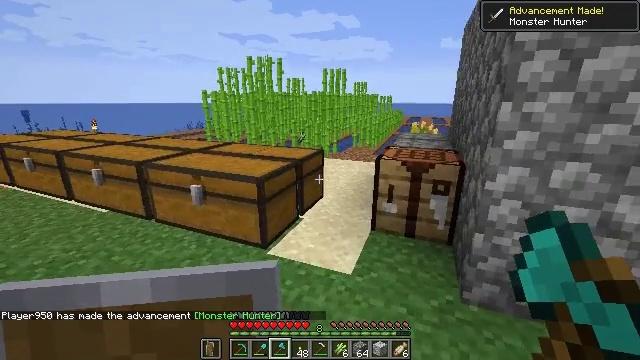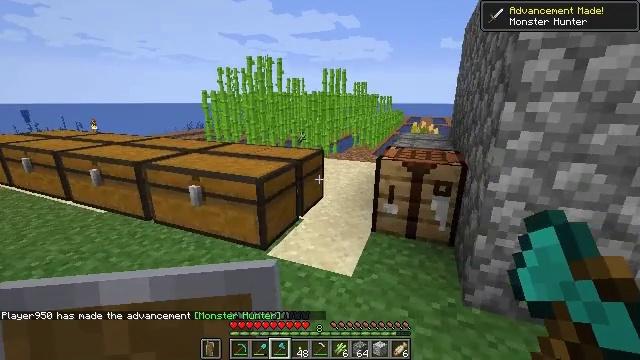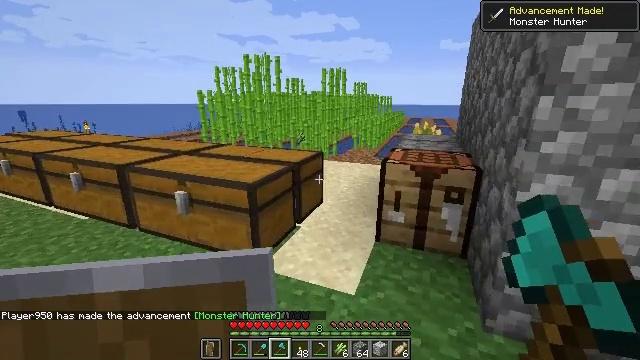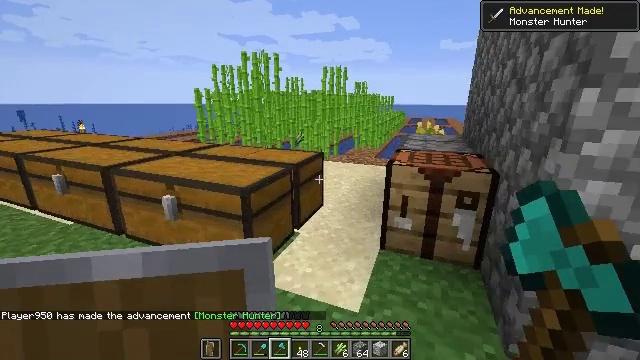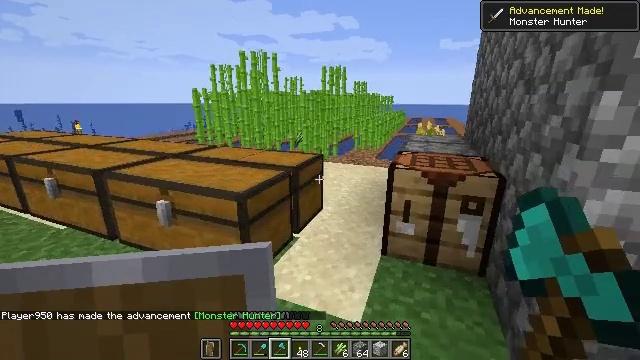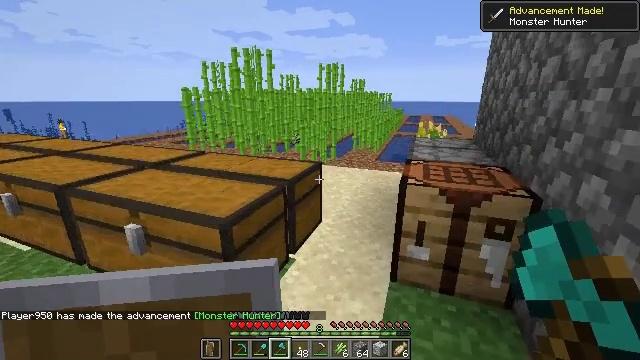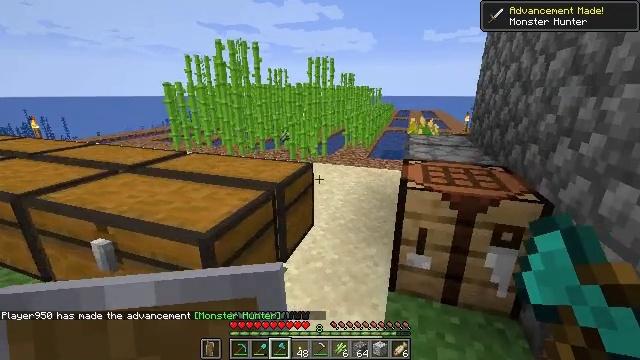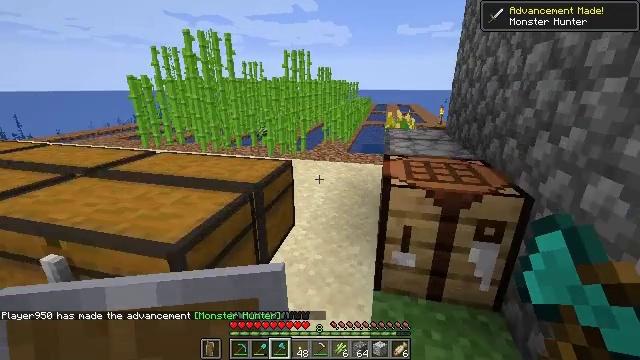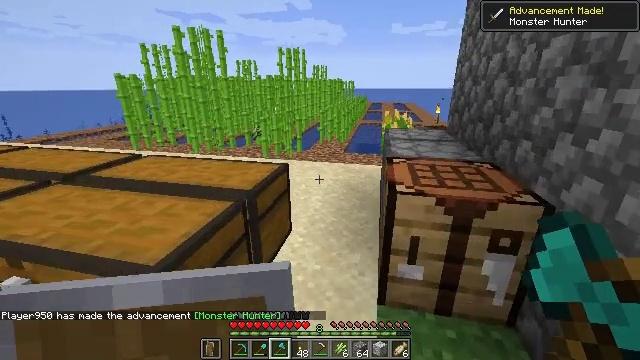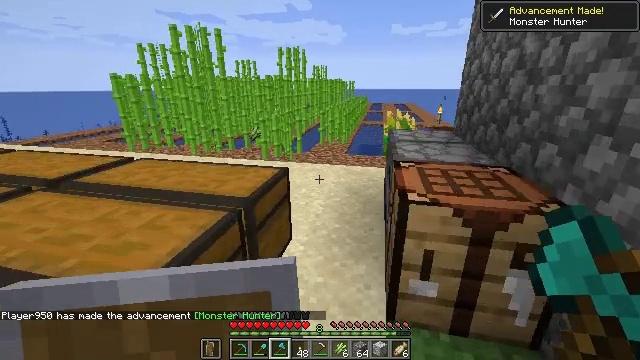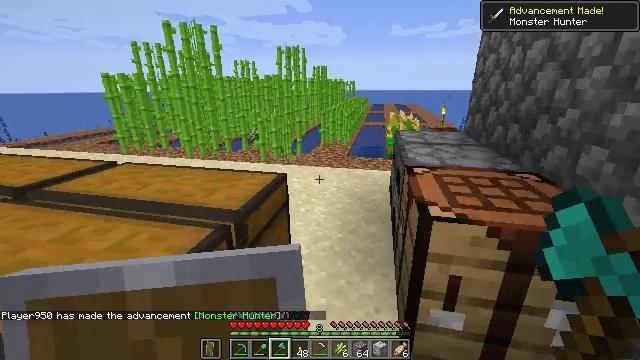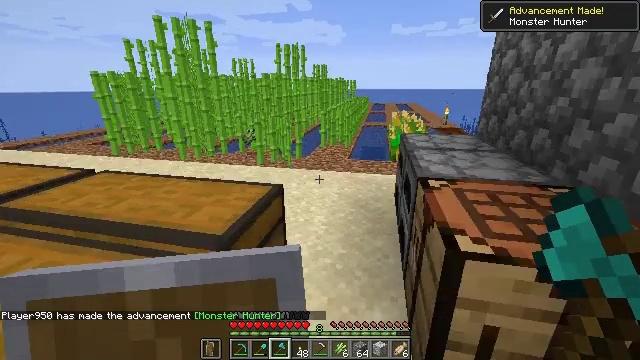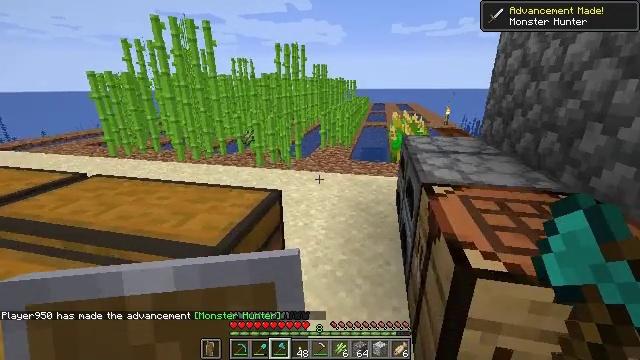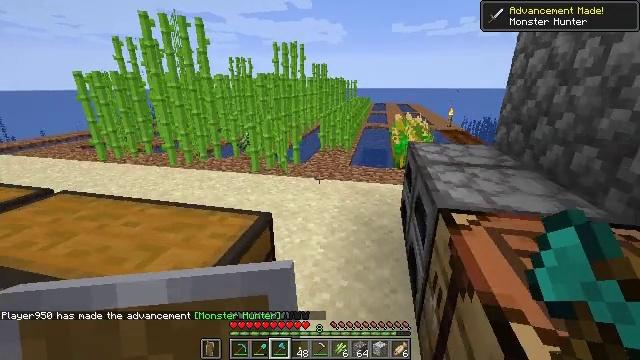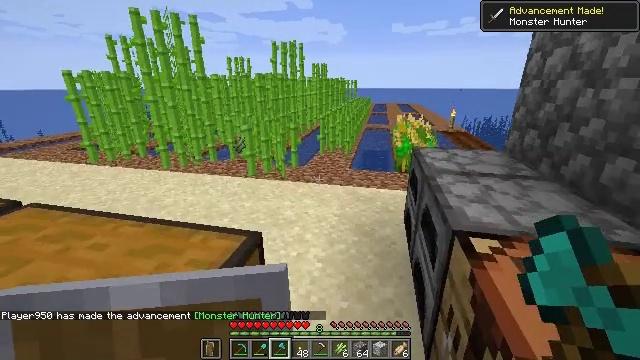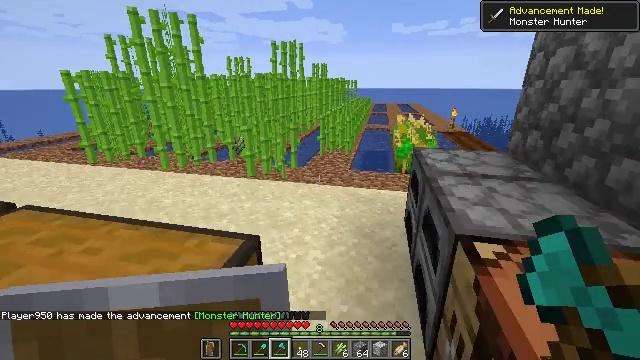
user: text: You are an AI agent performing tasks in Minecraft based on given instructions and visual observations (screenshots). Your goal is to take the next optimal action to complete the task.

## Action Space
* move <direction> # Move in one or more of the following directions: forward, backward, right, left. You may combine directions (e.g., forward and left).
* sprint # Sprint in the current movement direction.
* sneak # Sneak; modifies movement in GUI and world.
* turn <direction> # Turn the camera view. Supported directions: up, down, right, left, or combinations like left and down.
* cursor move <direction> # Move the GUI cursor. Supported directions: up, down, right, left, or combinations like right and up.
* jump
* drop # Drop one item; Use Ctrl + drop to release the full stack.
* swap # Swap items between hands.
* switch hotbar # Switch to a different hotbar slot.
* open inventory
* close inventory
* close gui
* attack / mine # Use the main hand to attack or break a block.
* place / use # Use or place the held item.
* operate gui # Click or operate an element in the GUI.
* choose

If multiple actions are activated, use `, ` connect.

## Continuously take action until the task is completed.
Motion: motion action
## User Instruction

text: Collect wheat crops.
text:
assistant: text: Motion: move forward
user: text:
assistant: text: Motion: move forward
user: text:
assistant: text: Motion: move forward
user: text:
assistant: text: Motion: move forward
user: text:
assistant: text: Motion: move forward
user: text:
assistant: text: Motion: move forward, turn right and down
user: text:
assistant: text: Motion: move forward, turn right and down
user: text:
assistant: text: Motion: move forward, turn right
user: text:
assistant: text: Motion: move forward
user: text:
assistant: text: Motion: move forward
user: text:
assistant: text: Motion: move forward
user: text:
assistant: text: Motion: move forward
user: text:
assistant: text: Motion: move forward
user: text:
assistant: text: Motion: move forward
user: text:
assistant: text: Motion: move forward
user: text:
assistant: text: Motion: move forward
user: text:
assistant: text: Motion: move forward
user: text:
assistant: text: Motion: move forward
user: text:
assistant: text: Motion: move forward
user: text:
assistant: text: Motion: move forward
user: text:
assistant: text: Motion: move forward
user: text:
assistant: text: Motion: move forward
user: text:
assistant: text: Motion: move forward
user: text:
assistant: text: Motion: no_op
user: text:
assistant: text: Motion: no_op
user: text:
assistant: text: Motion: no_op
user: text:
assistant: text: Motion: no_op
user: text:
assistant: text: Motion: no_op
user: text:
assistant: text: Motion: no_op
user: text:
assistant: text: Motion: no_op